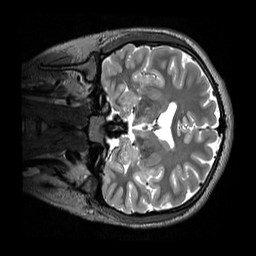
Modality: T2w
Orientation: coronal
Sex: male
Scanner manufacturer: siemens
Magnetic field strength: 3 T
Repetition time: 3.2 s
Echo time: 0.409 s